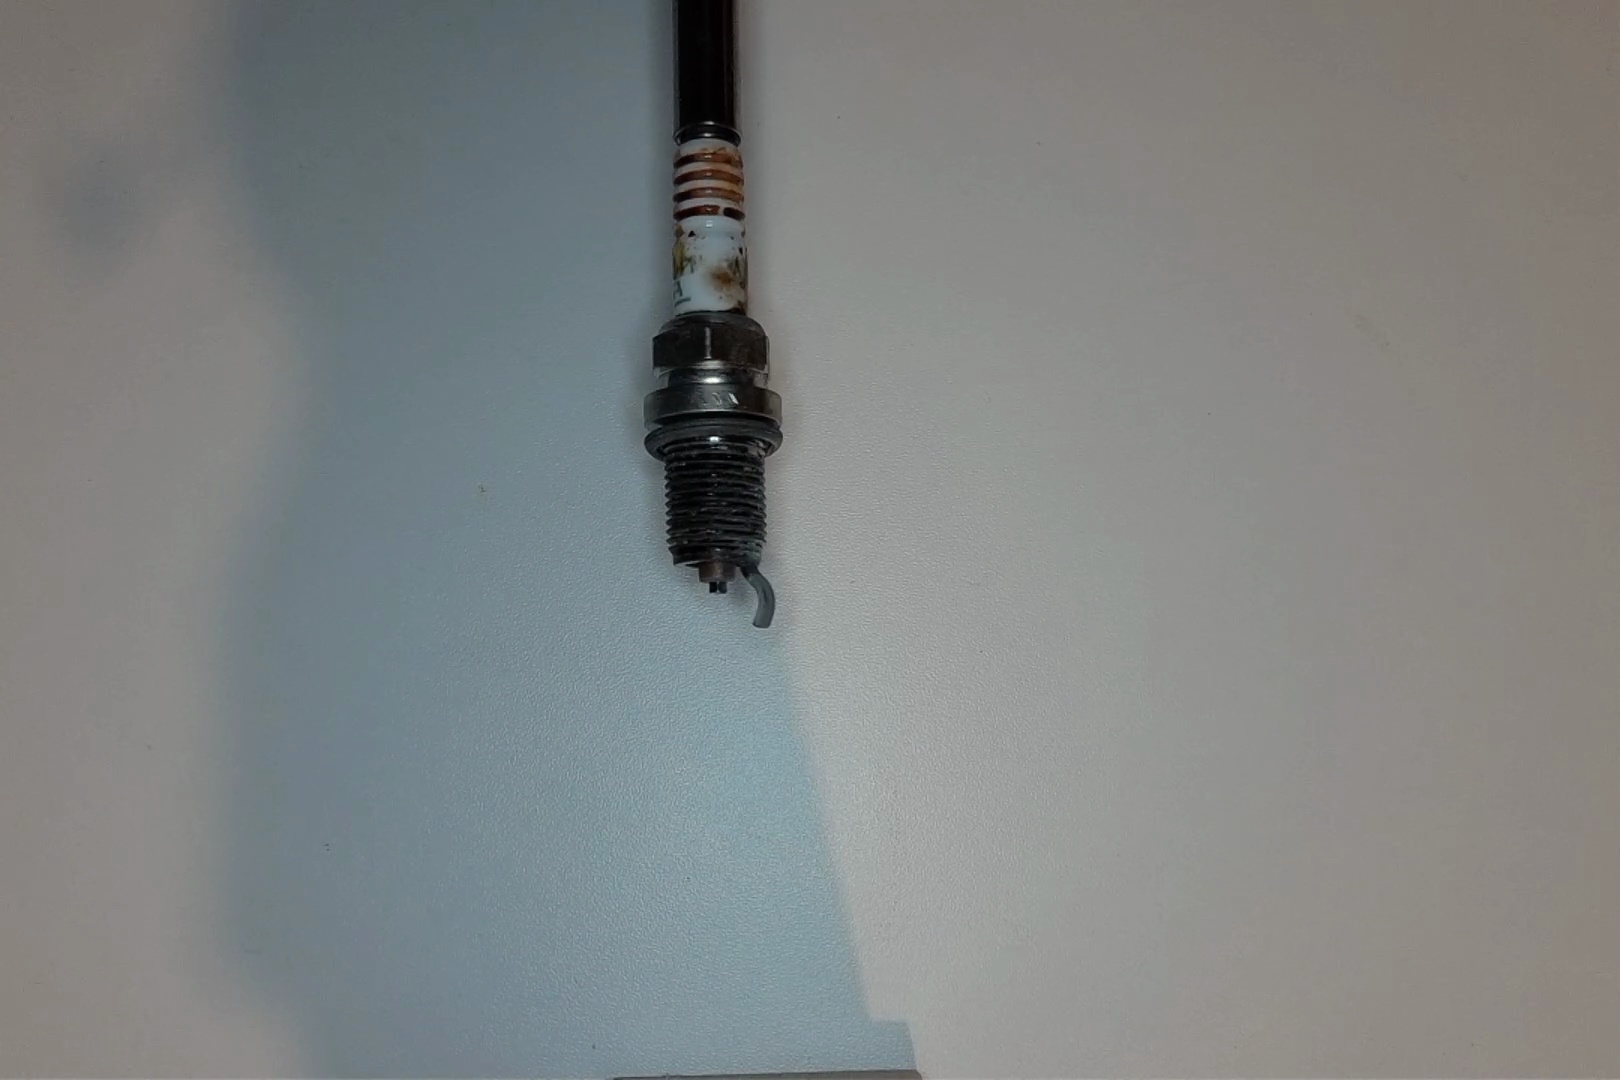
Label: anomaly